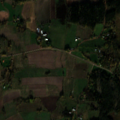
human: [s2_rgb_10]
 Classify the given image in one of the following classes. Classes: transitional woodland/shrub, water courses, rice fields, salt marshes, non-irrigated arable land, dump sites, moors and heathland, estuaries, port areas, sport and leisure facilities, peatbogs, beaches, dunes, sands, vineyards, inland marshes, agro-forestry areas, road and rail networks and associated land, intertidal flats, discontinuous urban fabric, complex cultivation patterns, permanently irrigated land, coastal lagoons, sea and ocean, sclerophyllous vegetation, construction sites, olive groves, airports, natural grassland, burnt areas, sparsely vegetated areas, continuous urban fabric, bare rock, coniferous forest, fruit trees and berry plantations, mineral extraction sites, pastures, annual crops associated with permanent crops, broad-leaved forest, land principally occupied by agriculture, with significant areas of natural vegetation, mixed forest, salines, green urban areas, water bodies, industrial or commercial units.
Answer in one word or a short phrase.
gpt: non-irrigated arable land, land principally occupied by agriculture, with significant areas of natural vegetation, mixed forest